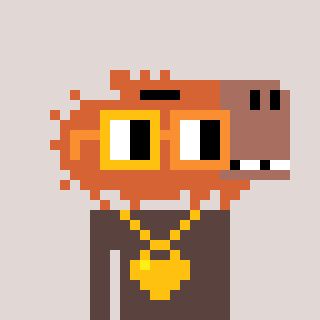
a pixel art character with square yellow and orange glasses, a capybara-shaped head and a darkbrown-colored body on a warm background